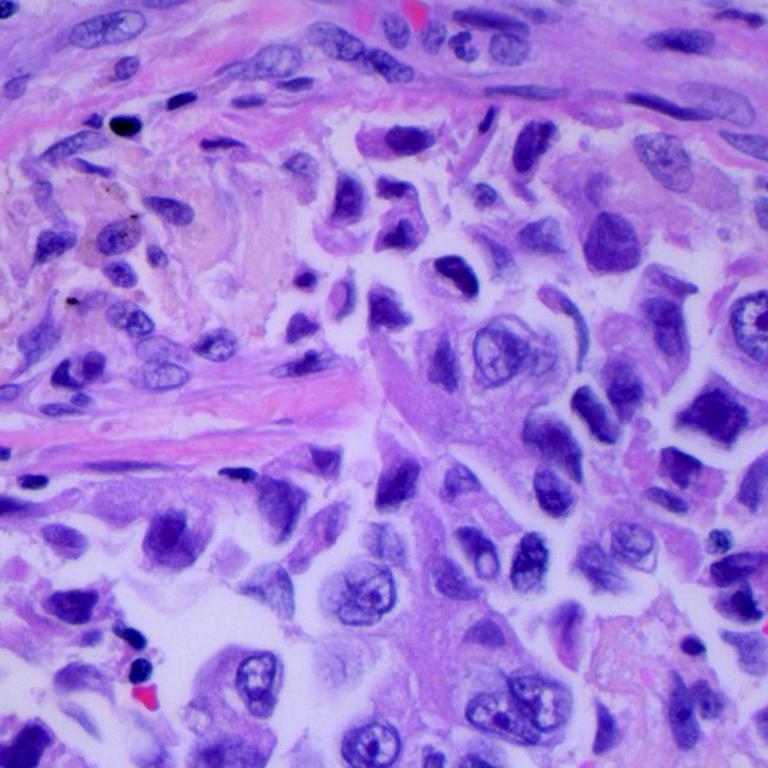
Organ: lung
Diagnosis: adenocarcinomas